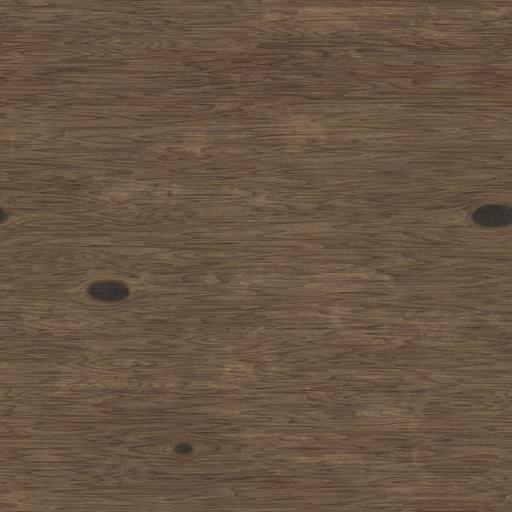
Tags: wood